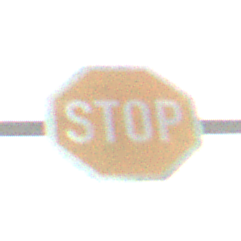
Verkehrszeichen: Stop
Umgebung: Outdoor, Suburban
Tageszeit: MorningAfternoon
Wetter: PartlyCloudy
Licht: Natural
Jahreszeit: NotSpecified
Kontrast: LowContrast